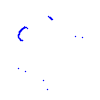
Particle: proton